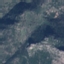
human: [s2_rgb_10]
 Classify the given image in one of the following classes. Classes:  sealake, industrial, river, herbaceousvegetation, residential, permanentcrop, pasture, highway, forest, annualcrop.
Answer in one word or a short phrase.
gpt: HerbaceousVegetation